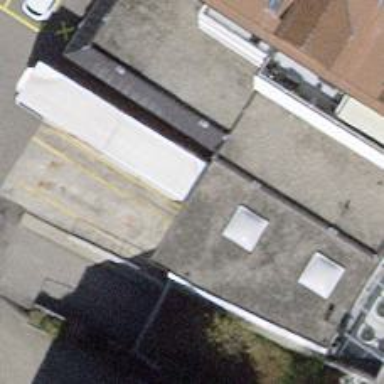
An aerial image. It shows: Parking area.